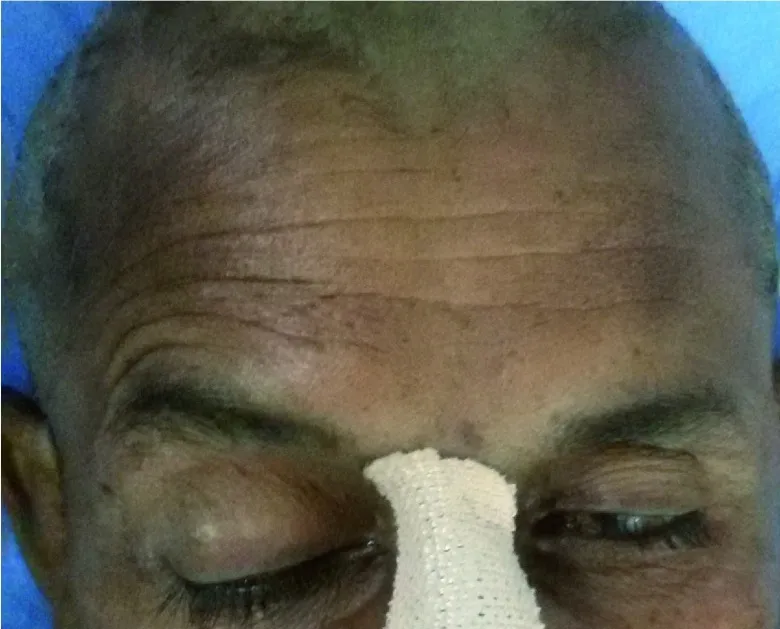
Prominence of wrinkles on the right forehead during attempted eye opening, along with ptosis termed as frontalis sign.
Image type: medical_photograph (other_medical_photograph)